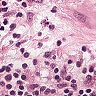
Metastatic tissue present: yes